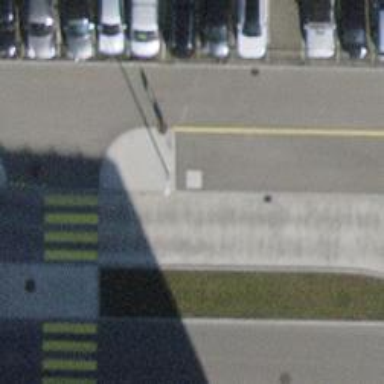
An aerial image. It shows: Bus stop equipped with public transport stop position.